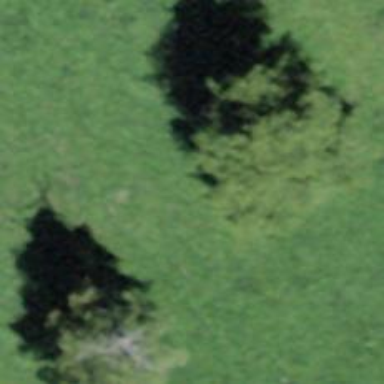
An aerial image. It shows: Single tag "natural: tree."